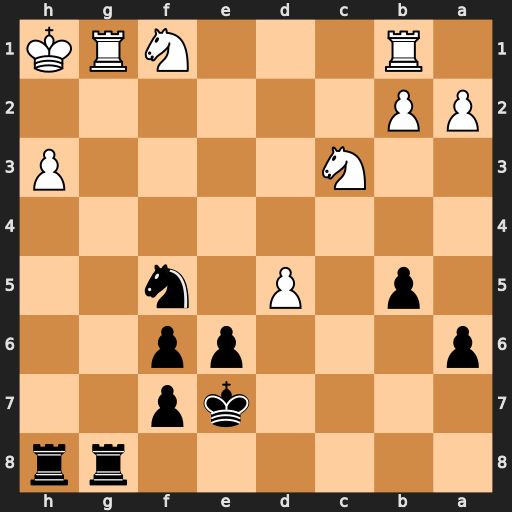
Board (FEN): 6rr/4kp2/p3pp2/1p1P1n2/8/2N4P/PP6/1R3NRK
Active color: b
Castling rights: -
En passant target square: -
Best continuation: Rxh3+ Nh2 Rgh8